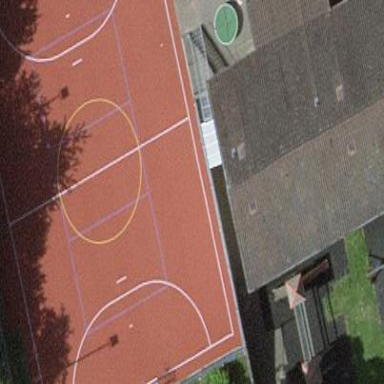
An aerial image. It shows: Multi-sport pitch with tartan surface for leisure activities.